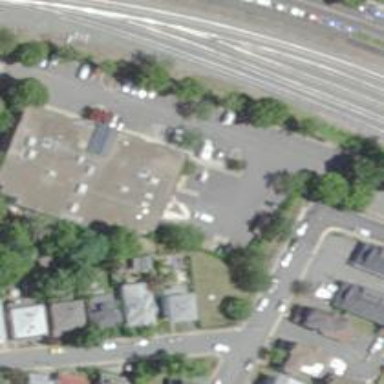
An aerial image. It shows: Parking space.